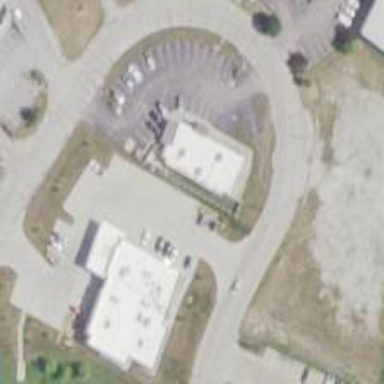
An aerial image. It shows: Veterinary facility.